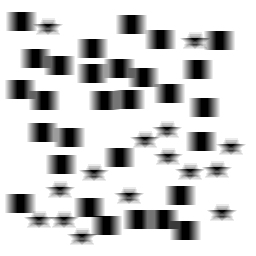
Squares: 29
Triangles: 0
Stars: 15
Total shapes: 44